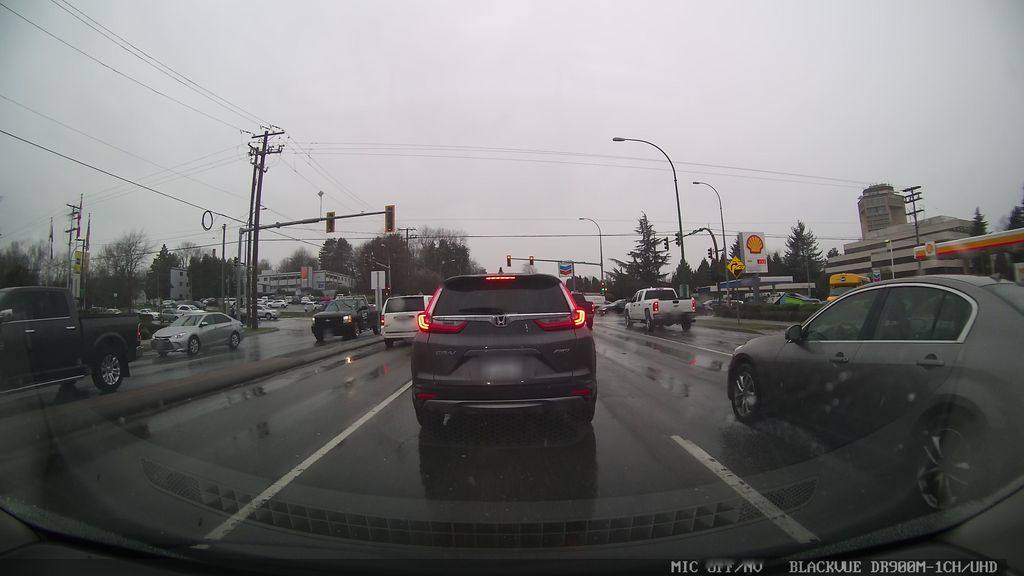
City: vancouver